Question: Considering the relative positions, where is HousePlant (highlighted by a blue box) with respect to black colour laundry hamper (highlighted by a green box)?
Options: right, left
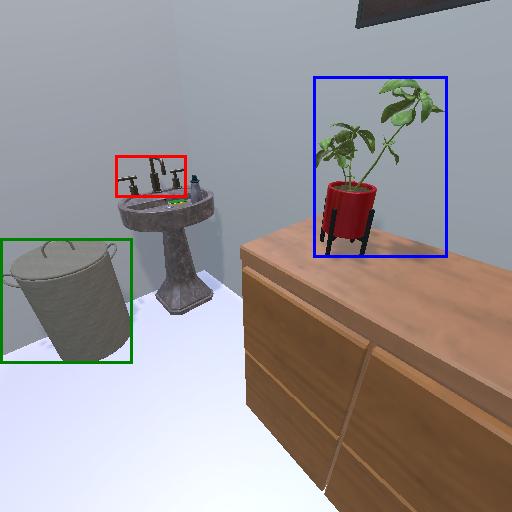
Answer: right